Question: I have a CSS problem that only occurs in Google Chrome. Objects set to 'overflow: hidden' are being 'clipped' at the edges when within a horizontally centred container, and only at
odd browser widths, and only on a high-res display.
HTML:
'''
<html><body>
<div id="container">
<div class="sprite"> </div>
</div>
</body></html>
'''
CSS:
'''
#container
{
margin: 0 auto;
max-width: 800px;
-webkit-transform: translate3d(0px,0px,0px);
}
.sprite
{
width: 30px;
height: 30px;
overflow: hidden;
position: relative;
}
.sprite:after
{
content: ' ';
overflow: hidden;
display: block;
width: 30px;
height: 30px;
position: absolute;
top: 0;
left: 0;
background-image: url("/img/sprite@2x.png");
background-position: 0 0;
background-repeat: no-repeat;
-webkit-background-size: 30px 30px;
-moz-background-size: 30px 30px;
-o-background-size: 30px 30px;
background-size: 30px 30px;
}
'''
Now, as I resize the width of the window, at odd window widths the sprite gets clipped either side on my retina display. It does not occur on a standard (1 css pixel to 1 display pixel) display.

This apparent rendering bug does not occur in Safari or Firefox. This is on OS X 10.9.3 running Chrome 35.
Edit: It also happens with a pure CSS circle shape, so doesn't seem related to the use of a background image.
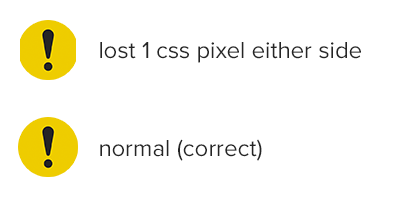
Answer: My example was too over-simplified so the problem didn't occur standalone.
It turns out that, via a SASS mixin in my full application, I had the following applied to the panel containing the sprite (edit question to include it)
'''
-webkit-transform: translate3d(0px,0px,0px);
'''
This was there to improve CSS performance with hardware acceleration where available (mainly iOS).
Removing this improves the situation slightly, so it seems less likely to 'clip' the shape when resizing the window.
However removing 'overflow: hidden' from the ':after' element seems to have solved it entirely.
It is worth noting that this 'clipping' side-effect occurs even with a pure CSS circle, it's not related to background-images (thanks @Rohit).
This seems to be a rendering bug rather than something I'm doing wrong.